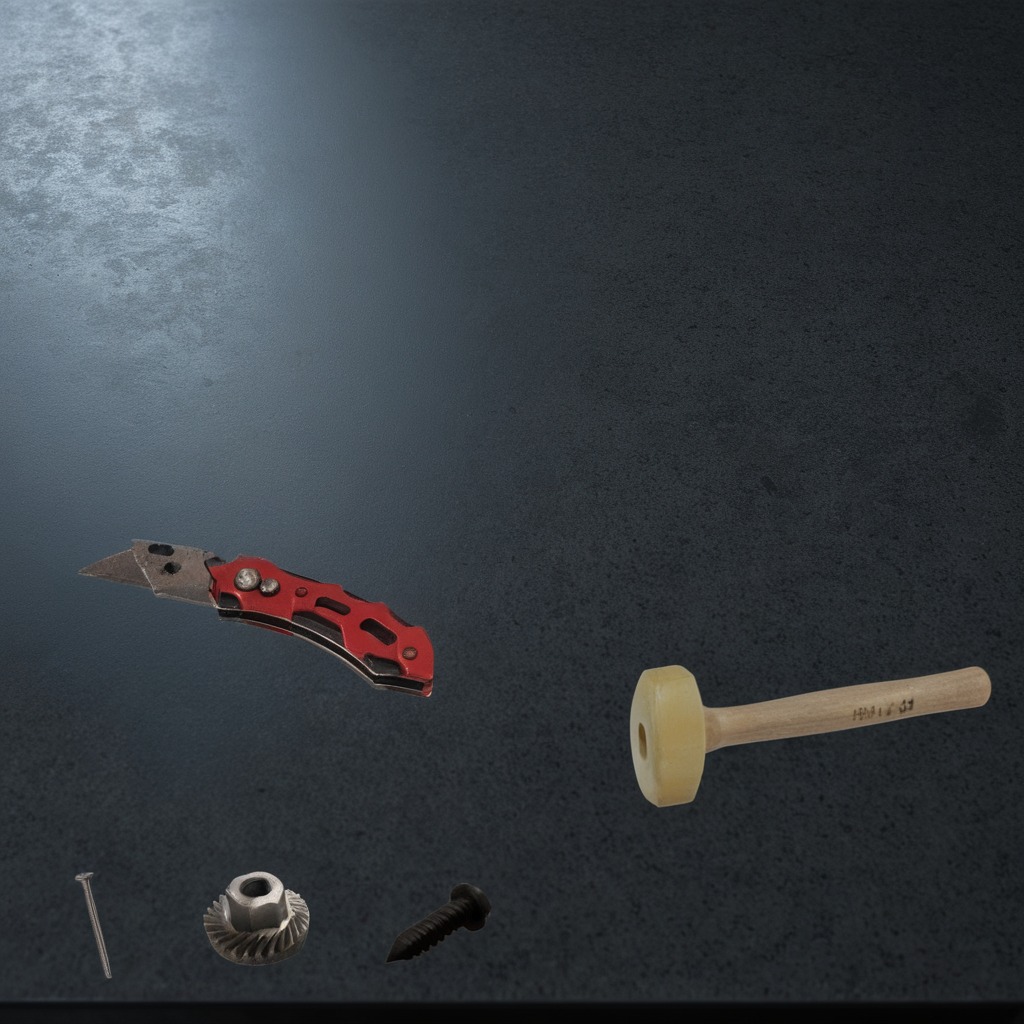
A steel gear with teeth, a utility knife, a metal machine screw, an iron nail, and a hammer are lying on the clean granite table inside a workshop at night.